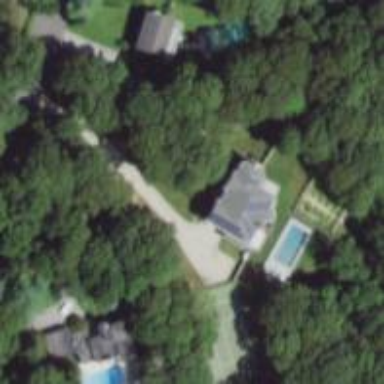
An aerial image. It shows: Driveway.